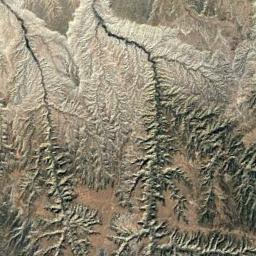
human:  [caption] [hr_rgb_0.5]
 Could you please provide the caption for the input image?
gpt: Thirty percent of the area on this mountain is covered by vegetation .

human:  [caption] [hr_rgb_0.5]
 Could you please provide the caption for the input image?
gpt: The mountain is uneven and rough .

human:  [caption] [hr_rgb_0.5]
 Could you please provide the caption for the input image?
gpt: The folded mountain consists of a number of ridges and valleys .

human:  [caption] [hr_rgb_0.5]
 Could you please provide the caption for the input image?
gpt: The mountain is consist of the bare land .

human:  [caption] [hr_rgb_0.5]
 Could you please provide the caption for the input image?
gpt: There are two rifts on the brown mountain .